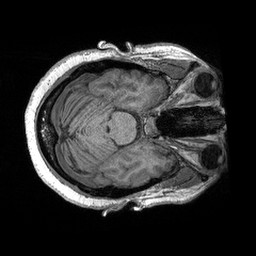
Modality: T1w
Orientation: axial
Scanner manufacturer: siemens
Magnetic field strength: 3 T
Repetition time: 2.3 s
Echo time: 0.00298 s